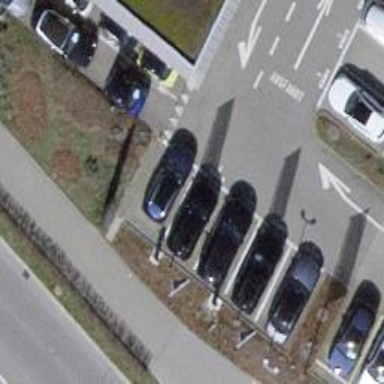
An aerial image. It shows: Charging station.